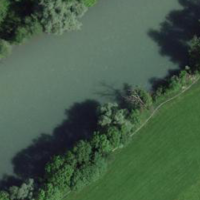
EUNIS habitat code: 15
Species observed at this site:
Sambucus nigra
Prunus padus